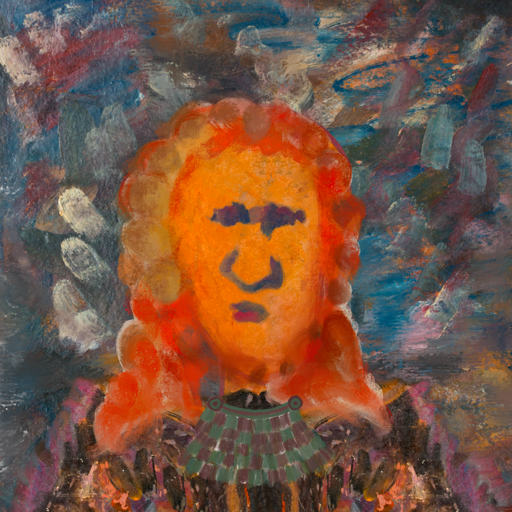
Background: Boggyland, Head And Neck Front: Hypocrite, Face Front: In_The_Sun, Bust: Gypsy_Queen, Hair Front: Rupkatha, Head Accessory: Blank, Second Necklace: After_Raid, Necklace: Blank, Baby: Blank